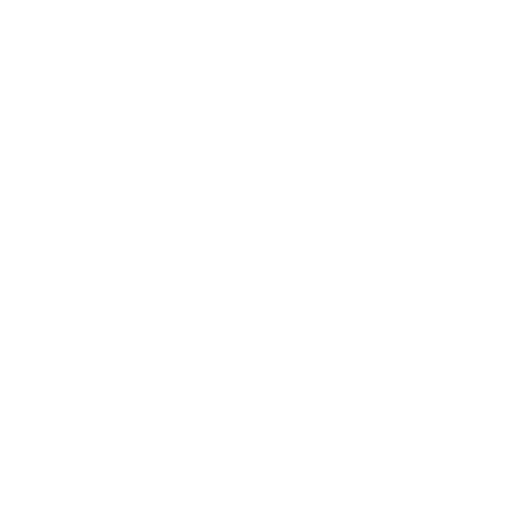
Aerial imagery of bar in Virginia named Nautilus Shoal containing only open water